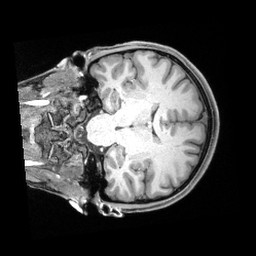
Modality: T1w
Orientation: coronal
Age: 18
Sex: female
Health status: healthy
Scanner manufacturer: siemens
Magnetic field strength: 3 T
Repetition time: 2.4 s
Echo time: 0.00194 s